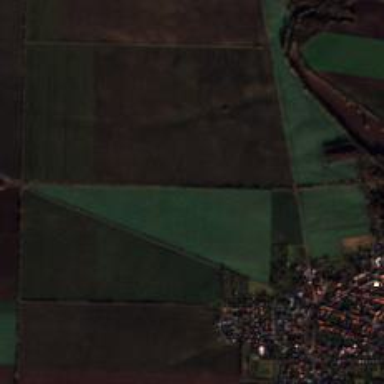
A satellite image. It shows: Picturesque farmland scene.